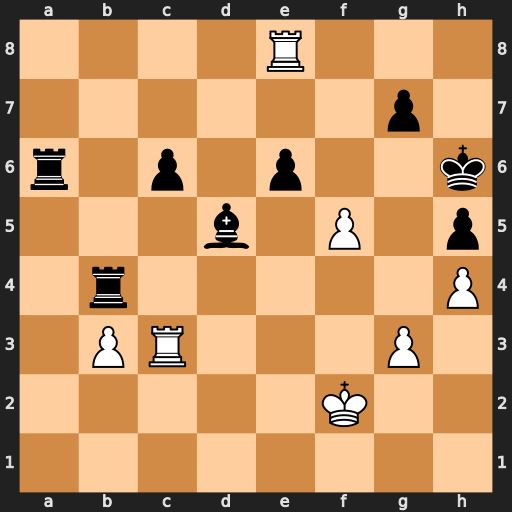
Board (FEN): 4R3/6p1/r1p1p2k/3b1P1p/1r5P/1PR3P1/5K2/8
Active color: w
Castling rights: -
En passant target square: -
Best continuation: Rh8#